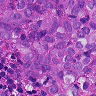
Metastatic tissue present: yes